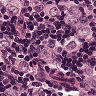
Metastatic tissue present: yes